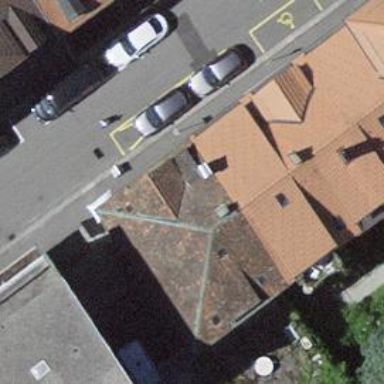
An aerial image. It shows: Convenience shop.